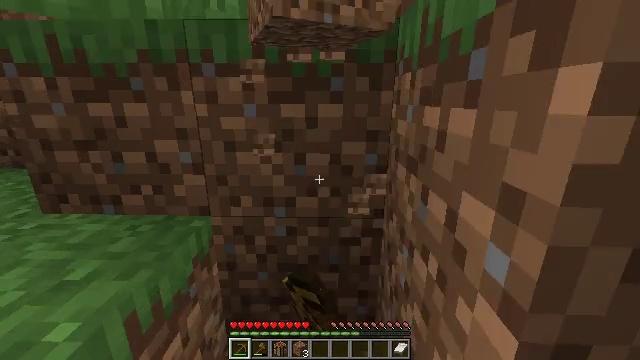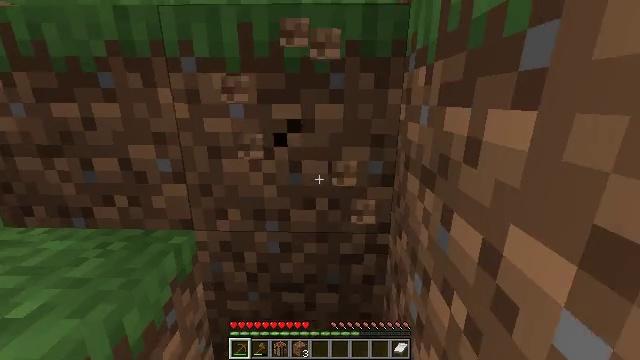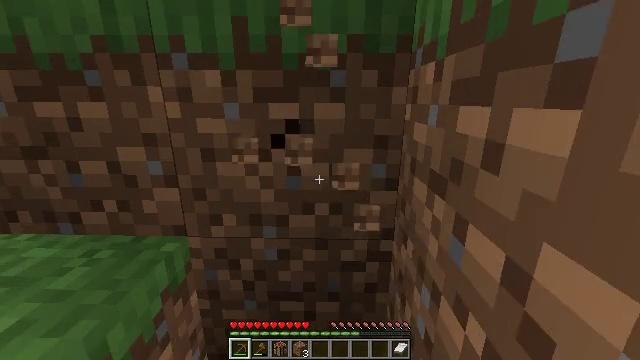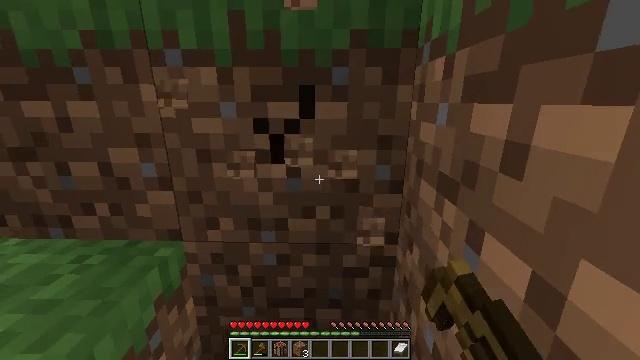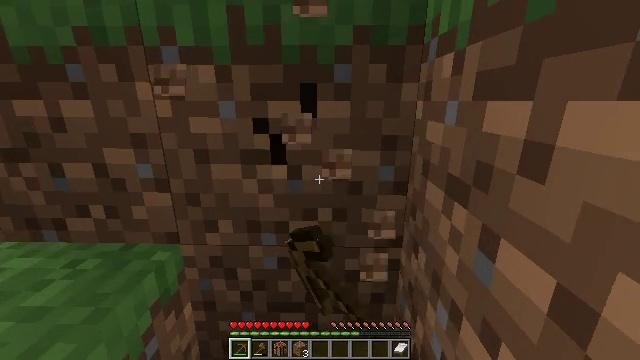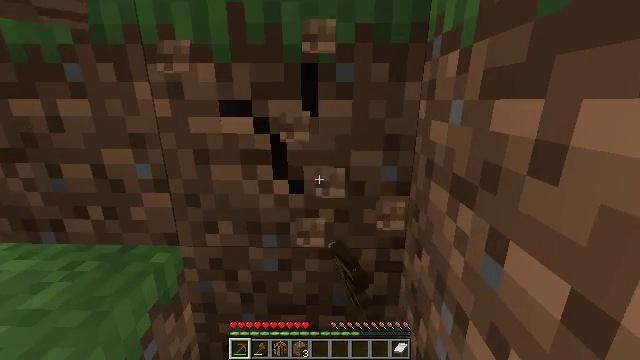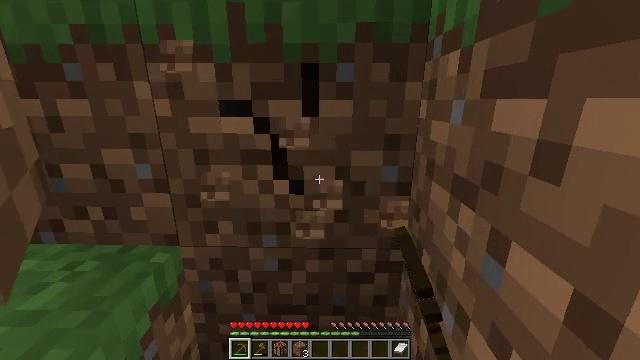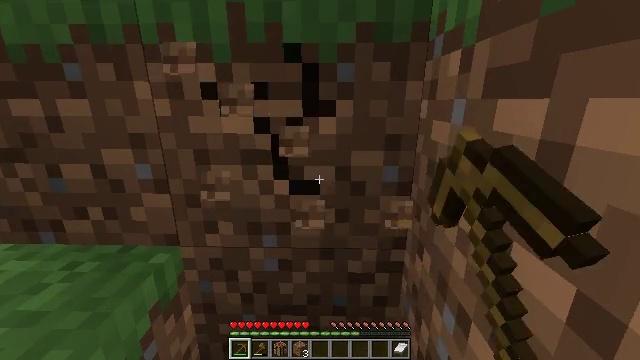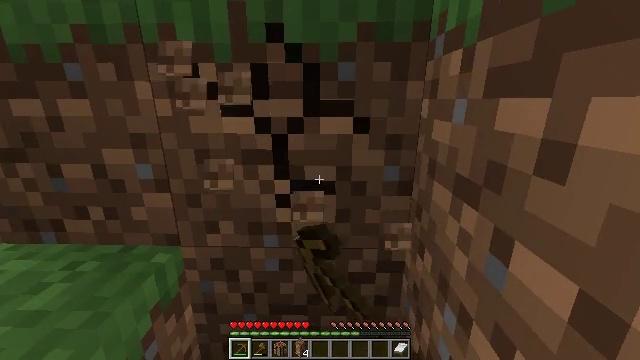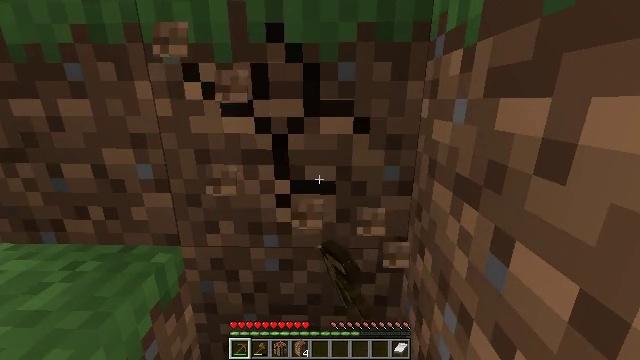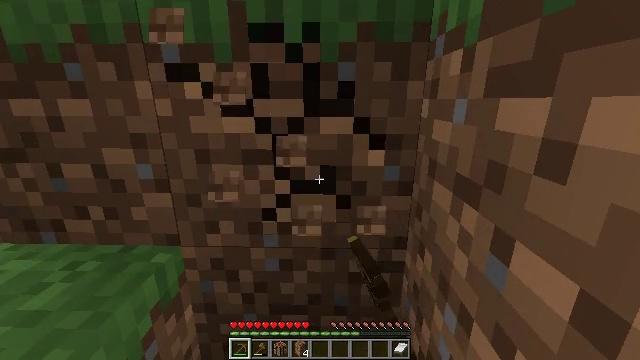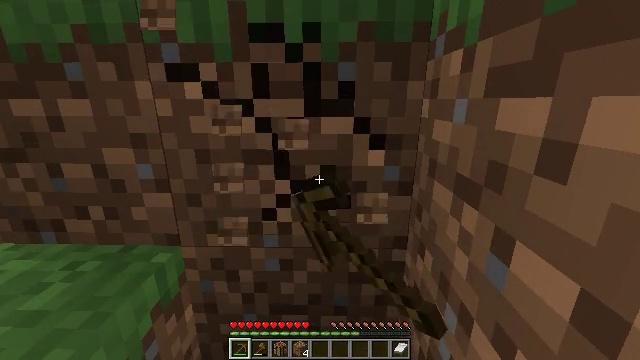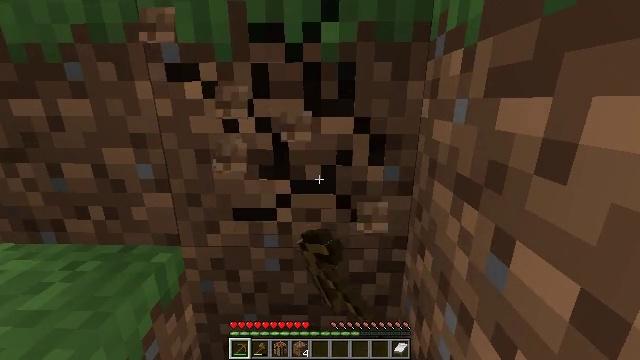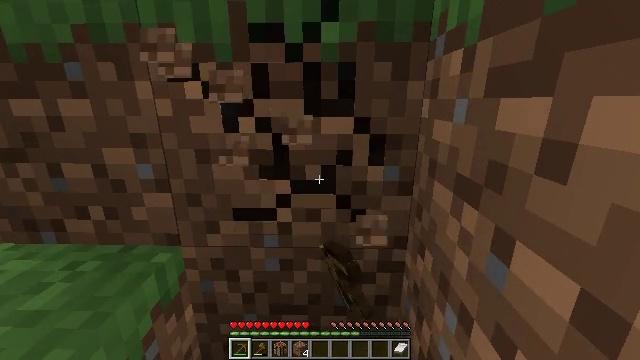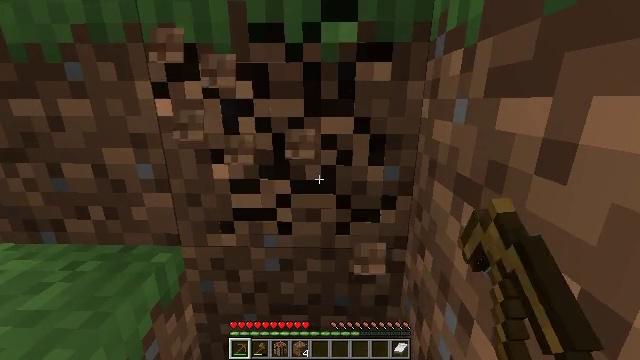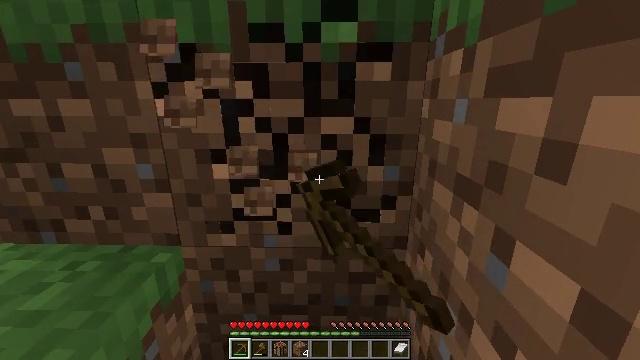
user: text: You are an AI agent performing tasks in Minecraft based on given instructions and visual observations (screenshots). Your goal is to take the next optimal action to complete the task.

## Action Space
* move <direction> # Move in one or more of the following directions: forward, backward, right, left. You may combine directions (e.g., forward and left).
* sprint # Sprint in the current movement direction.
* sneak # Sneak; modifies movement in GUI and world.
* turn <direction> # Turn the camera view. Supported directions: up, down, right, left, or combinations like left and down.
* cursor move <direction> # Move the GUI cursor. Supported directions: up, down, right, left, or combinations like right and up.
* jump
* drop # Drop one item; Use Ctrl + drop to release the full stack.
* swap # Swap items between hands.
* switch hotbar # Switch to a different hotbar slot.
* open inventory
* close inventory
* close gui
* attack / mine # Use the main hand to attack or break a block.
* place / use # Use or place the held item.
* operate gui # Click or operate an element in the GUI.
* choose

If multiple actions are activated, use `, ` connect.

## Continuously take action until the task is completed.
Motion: motion action
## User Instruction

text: Collect the grass block using a shovel.
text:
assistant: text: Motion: attack / mine
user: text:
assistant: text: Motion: attack / mine
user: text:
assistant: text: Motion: attack / mine
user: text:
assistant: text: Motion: attack / mine
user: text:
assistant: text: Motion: attack / mine
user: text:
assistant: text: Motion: attack / mine
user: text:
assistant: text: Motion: attack / mine
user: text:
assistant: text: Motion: attack / mine
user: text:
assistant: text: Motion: attack / mine
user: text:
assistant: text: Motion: attack / mine
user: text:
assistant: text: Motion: attack / mine
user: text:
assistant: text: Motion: attack / mine
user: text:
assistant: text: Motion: attack / mine
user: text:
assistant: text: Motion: attack / mine
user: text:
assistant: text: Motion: attack / mine
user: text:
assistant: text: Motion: attack / mine
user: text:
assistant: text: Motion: attack / mine
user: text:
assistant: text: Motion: attack / mine
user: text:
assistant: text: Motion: attack / mine
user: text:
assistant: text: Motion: turn down, attack / mine
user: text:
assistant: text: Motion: turn down, attack / mine
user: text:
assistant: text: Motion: attack / mine